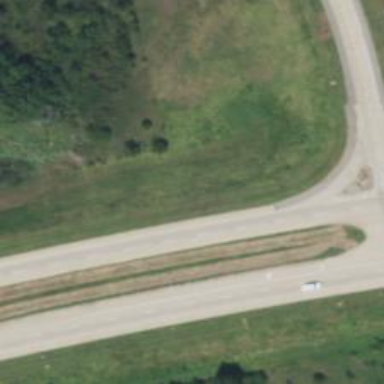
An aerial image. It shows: This image shows trunk highway that functions as expressway.